Interaction volume radius: 5 \u00c5
Interaction volume height: 25 \u00c5
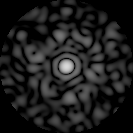
Disorder parameter: 0.847